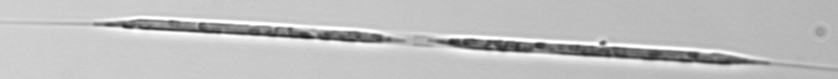
Label: Rhizosolenia